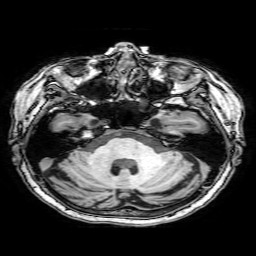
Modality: T1w
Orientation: coronal
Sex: female
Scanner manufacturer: philips
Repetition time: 0.008175 s
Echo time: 0.00376 s